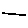
Label: line